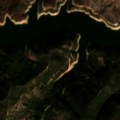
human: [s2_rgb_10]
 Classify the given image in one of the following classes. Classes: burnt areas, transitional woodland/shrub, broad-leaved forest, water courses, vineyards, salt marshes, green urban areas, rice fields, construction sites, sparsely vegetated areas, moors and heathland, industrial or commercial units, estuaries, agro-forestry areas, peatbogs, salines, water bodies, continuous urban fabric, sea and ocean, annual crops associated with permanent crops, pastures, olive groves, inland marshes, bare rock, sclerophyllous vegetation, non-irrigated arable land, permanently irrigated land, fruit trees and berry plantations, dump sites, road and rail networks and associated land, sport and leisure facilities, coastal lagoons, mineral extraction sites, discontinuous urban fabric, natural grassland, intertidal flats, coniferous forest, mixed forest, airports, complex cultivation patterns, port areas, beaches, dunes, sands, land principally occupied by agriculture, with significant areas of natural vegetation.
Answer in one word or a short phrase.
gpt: olive groves, broad-leaved forest, coniferous forest, water bodies